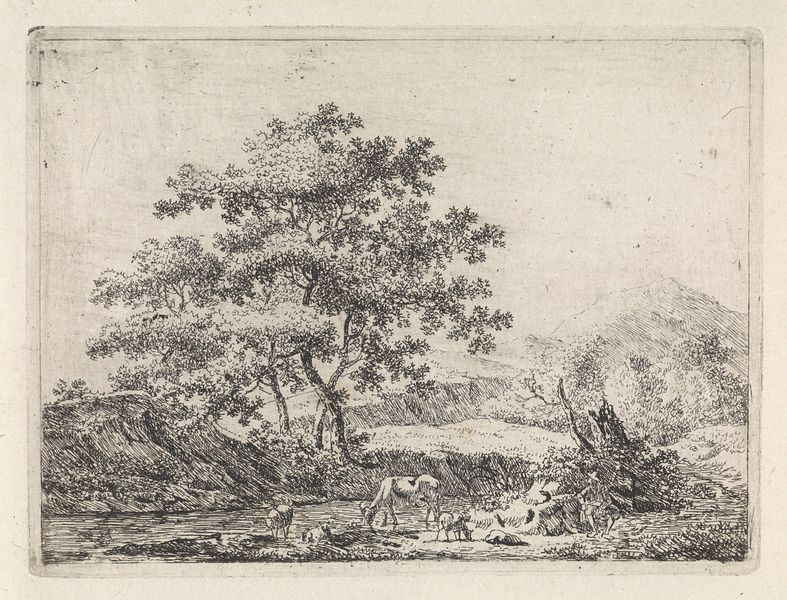
Titel: Herder met vee bij rivier
Künstler: Johannes Christiaan Janson
Standort: Amsterdam
Institution: Rijksmuseum
Schlagwörter: painting, man, sky, tree, hill, hills, landscape, mountain, nature, water, trees, grass, river, stream, drawing, animals, etching, sketch, outside, rural, pastoral, drawings, draw, deer, cattle, cow, goat, sheep, bank, root, wildlife